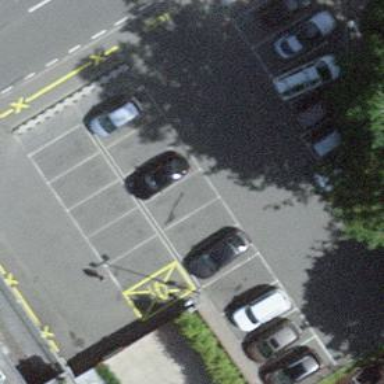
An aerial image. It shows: Parking area with surface.